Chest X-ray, PA view. Patient: 78 years old, sex M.
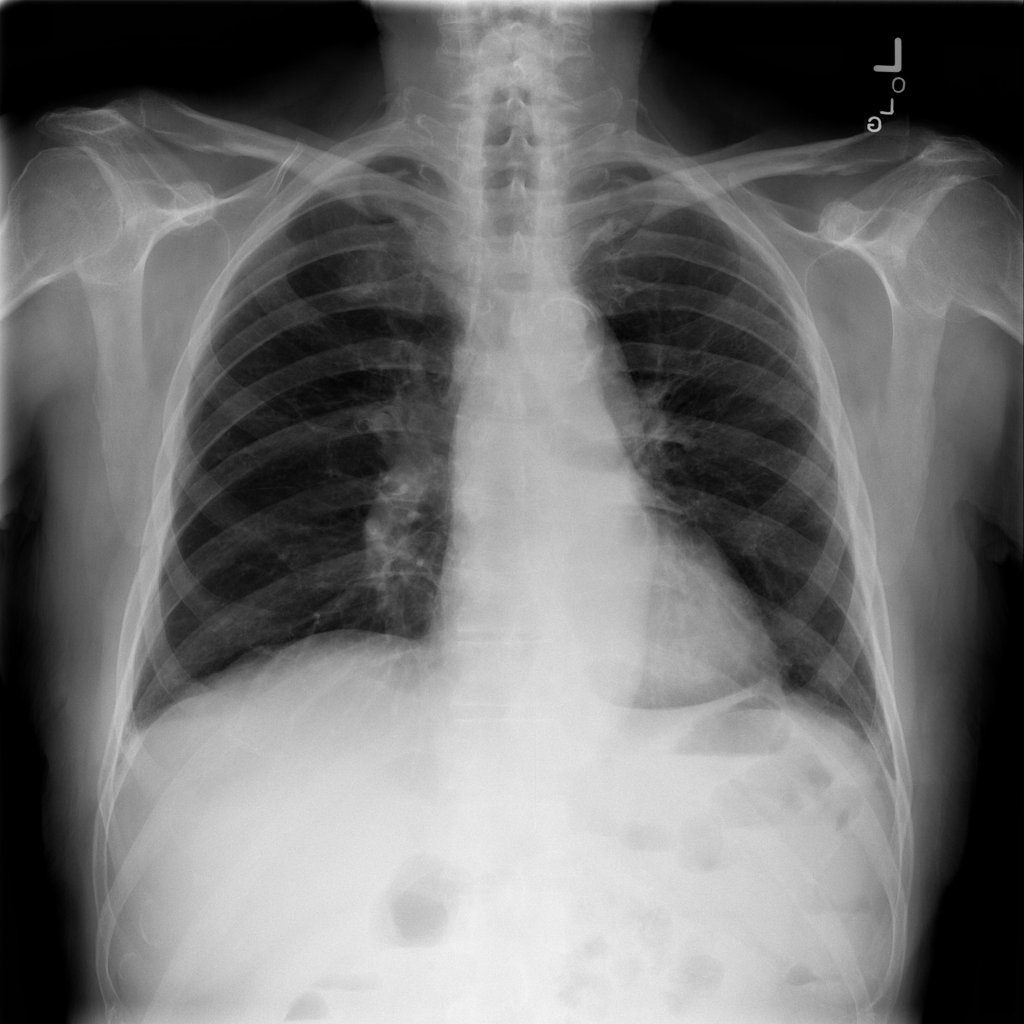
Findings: No Finding